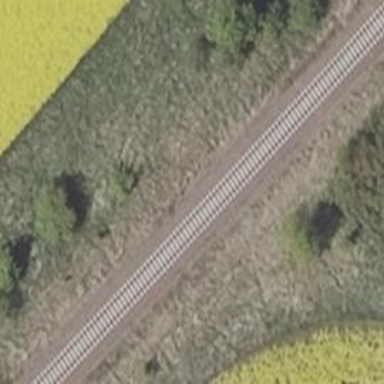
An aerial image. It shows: Railway track.